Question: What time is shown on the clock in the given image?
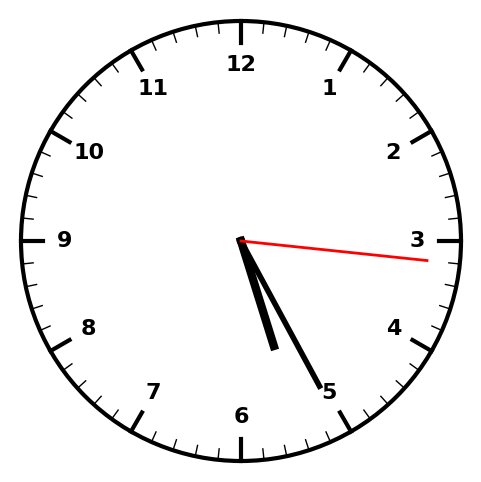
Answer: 05:25:16